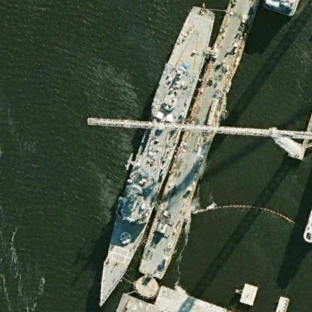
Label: cruiser